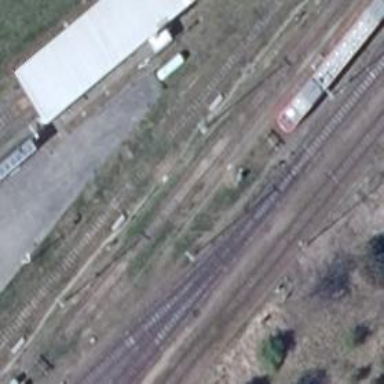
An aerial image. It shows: Railway switch.